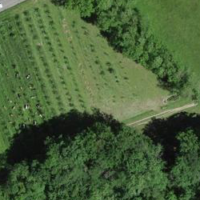
EUNIS habitat code: 25
Species observed at this site:
Conocephalus fuscus